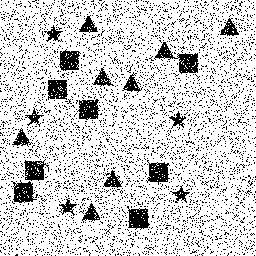
Squares: 8
Triangles: 8
Stars: 5
Total shapes: 21